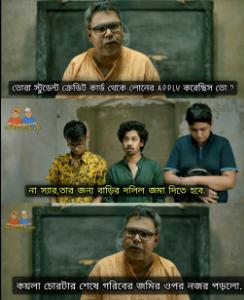
Text: তোরা স্টুডেন্ট ক্রেডিট কার্ড দিয়ে লোনের জন্য আবেদন করেছিস তো না স্যার তার জন্য বাড়ির দলিল জমা দিতে হবে কয়লা চোরটার শেষে গরীবের জমির উপর নজর পড়লো
Label: Hate
Hate category: Political
Targeted group: Organization